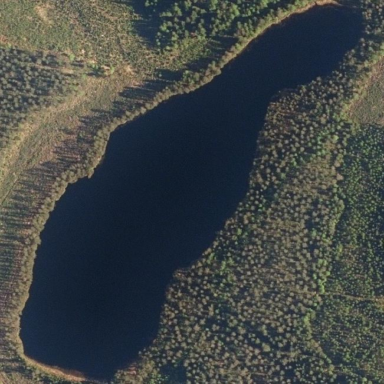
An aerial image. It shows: Beautiful lake surrounded by nature.